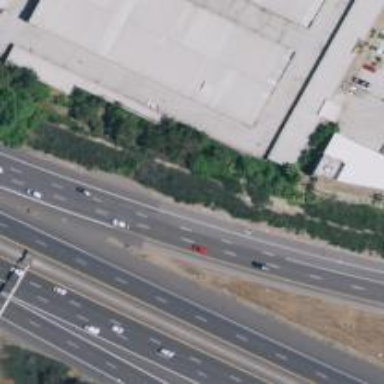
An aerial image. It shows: Motorway link.